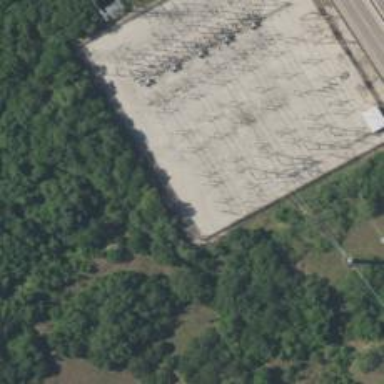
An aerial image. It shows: Outdoor power substation surrounded by fence. This substation operates at the transmission level.